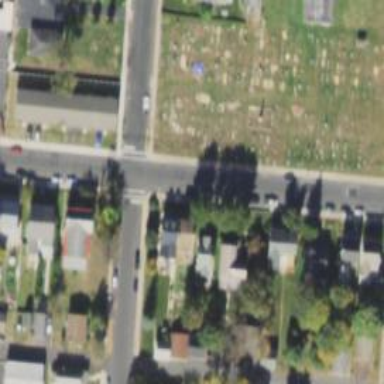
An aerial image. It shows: Grave yard.